Question: I'm using ARC, and my application compiles and works without crashing. However, when I run an Analyze build, I am seeing these warnings. I come from PHP and JavaScript so naturally I have no idea what to do to fix this stuff. Can anyone help me out?

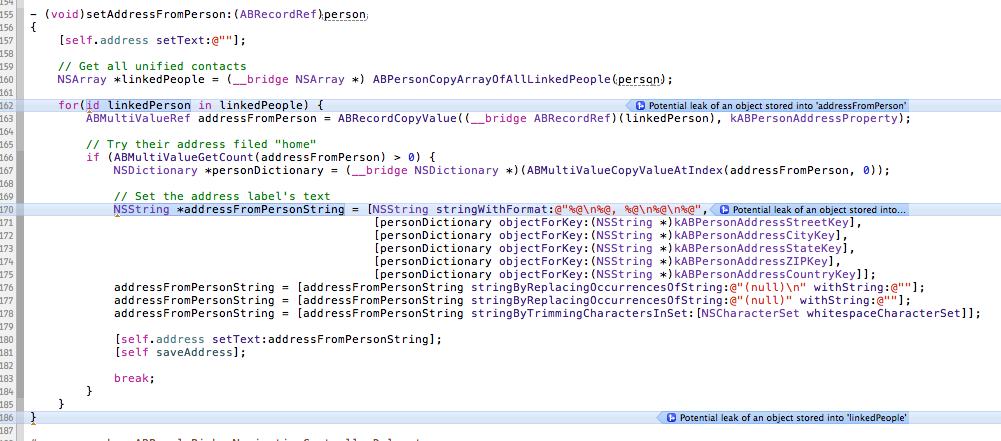
Answer: ARC needs some help when dealing with Core Foundation. Try this:
'''
NSArray *linkedPeople = (__bridge_transfer NSArray *)ABPersonCopyArrayOfAllLinkedPeople(person);
'''
and
'''
NSDictionary *personDictionary = (__bridge_transfer NSDictionary *)(ABMultiValueCopyValueAtIndex(addressFromPerson, 0));
'''
'__bridge_transfer' tells ARC that a non-Objective-C (i.e., Core Foundation) pointer is being moved to an Objective-C pointer, and it allows ARC to take ownership of the object for memory management purposes. CF functions with the word "copy" in them produce an object reference with a +1 reference count. If you don't explicitly call 'CFRelease()' on the object later, then it will leak. Using '__bridge_transfer', however, lets ARC do this for you.
(Note: I didn't test this, but I believe those are the issues that the static analyzer is complaining about.)